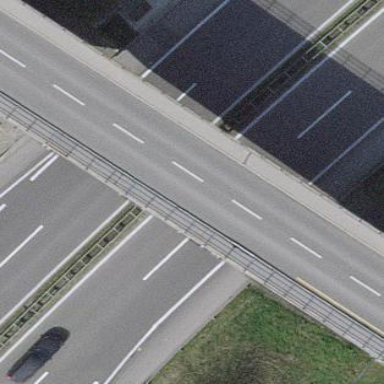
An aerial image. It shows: Man-made bridge.